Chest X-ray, PA view. Patient: 39 years old, sex F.
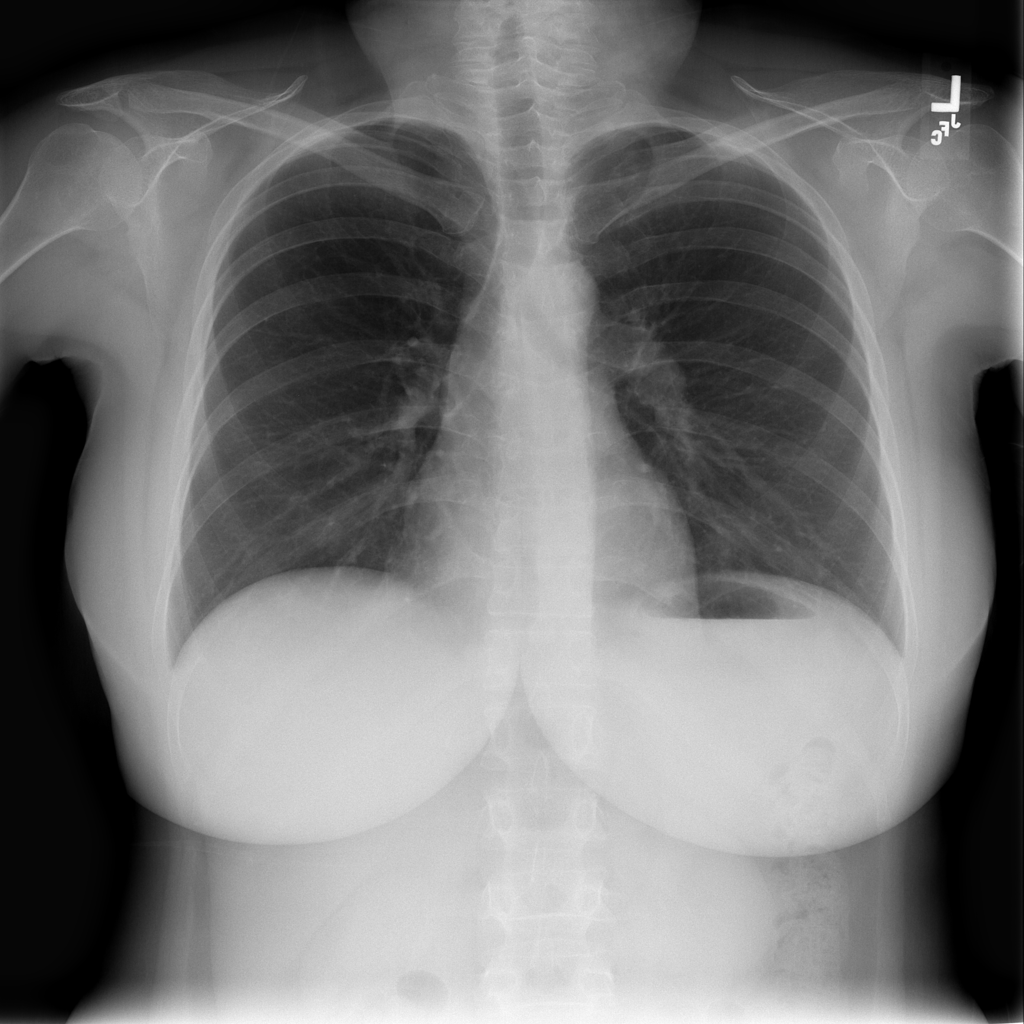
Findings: No Finding